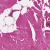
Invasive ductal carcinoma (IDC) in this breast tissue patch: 0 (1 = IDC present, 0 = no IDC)